Question: I can't solve this problem can you help me please.
'''
<%@ page language="java" contentType="text/html; charset=ISO-8859-1"
pageEncoding="ISO-8859-1"%>
<!DOCTYPE html PUBLIC "-//W3C//DTD HTML 4.01 Transitional//EN" "http://www.w3.org/TR/html4/loose.dtd">
<html>
<head>
<meta http-equiv="Content-Type" content="text/html; charset=ISO-8859-1">
<title>Insert title here</title>
</head>
<body>
<jsp:useBean id="musteri" class="beanler.MusteriBean" scope="request" ></jsp:useBean>
<%musteri.setIsim("Ferid");%>
<%=musteri.getIsim() %>
</body>
</html>
'''
> EXCEPTION: SEVERE: Servlet.service() for servlet [jsp] in context with
path [/Servlet_Projesi] threw exception [/beanTest.jsp (line: 11,
column: 0) The value for the useBean class attribute
beanler.MusteriBean is invalid.] with root cause
org.apache.jasper.JasperException: /beanTest.jsp (line: 11, column: 0)
The value for the useBean class attribute beanler.MusteriBean is
invalid.
'''
package beanler;
public class MusteriBean {
private String isim;
private String soyad;
public String getIsim() {
return isim;
}
public void setIsim(String isim) {
this.isim = isim;
}
public String getSoyad() {
return soyad;
}
public void setSoyad(String soyad) {
this.soyad = soyad;
}
}
'''

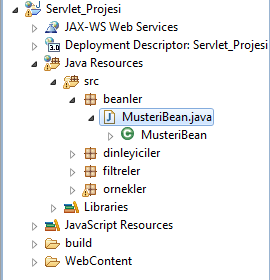
Answer: try to set the property by using '<jsp:setProperty>'
'''
<jsp:useBean id="musteri" class="beanler.MusteriBean" scope="request" >
<jsp:setProperty name="musteri" property="isim" value=" Ferid" />
</jsp:useBean>
'''
while displaying you can use '<%=musteri.getIsim() %>'